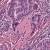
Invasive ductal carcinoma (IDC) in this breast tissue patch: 1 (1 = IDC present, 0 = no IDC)